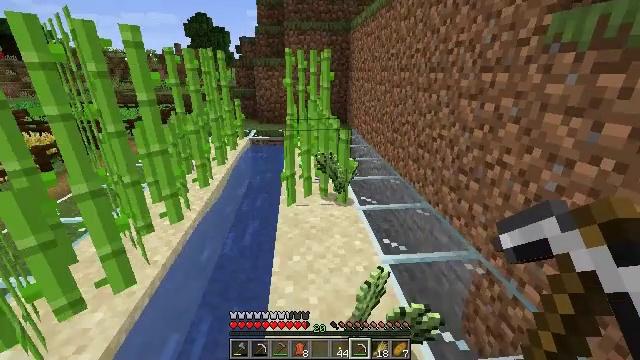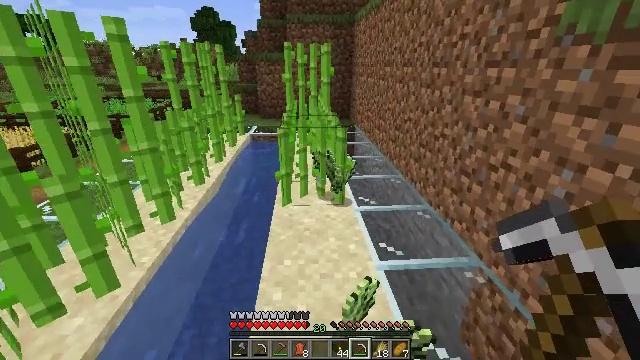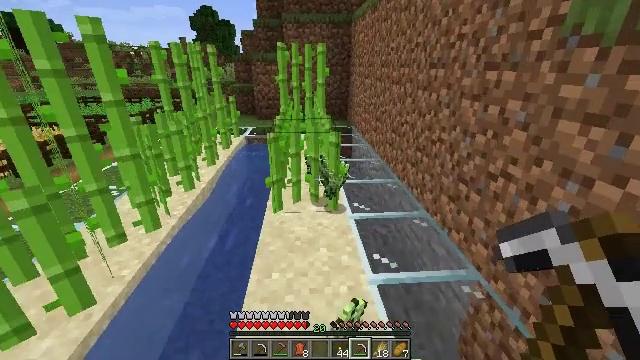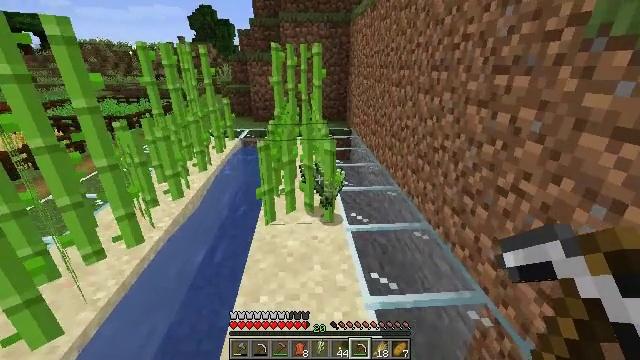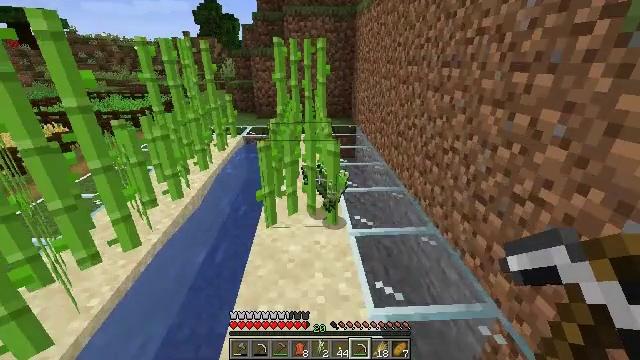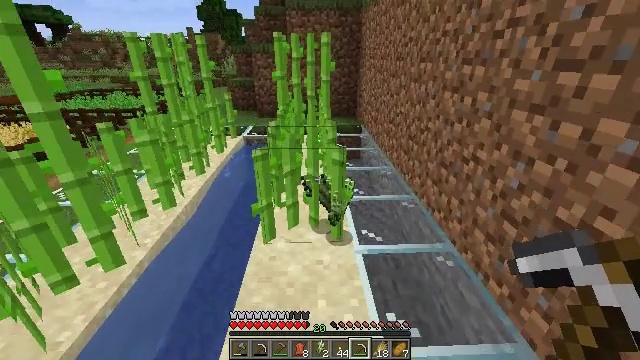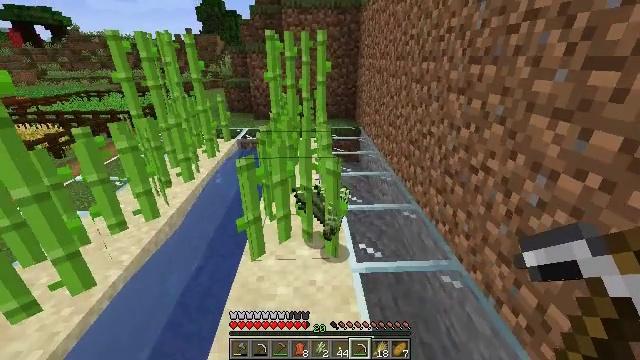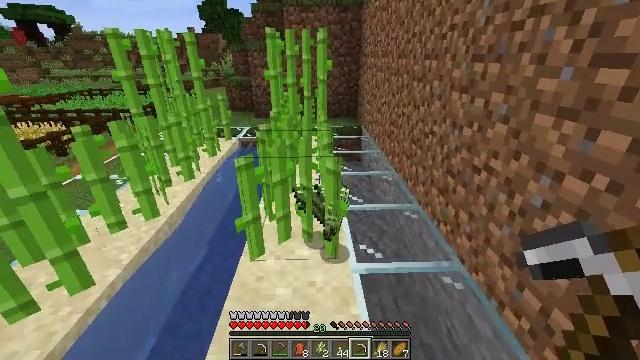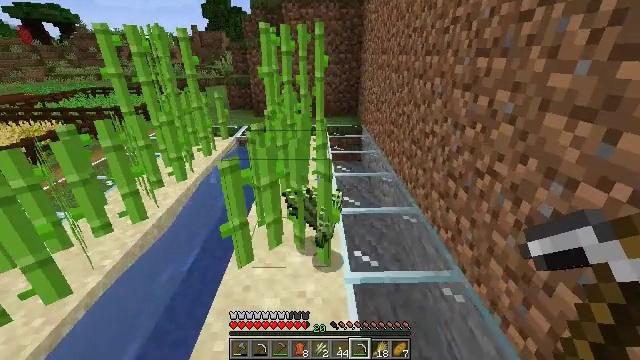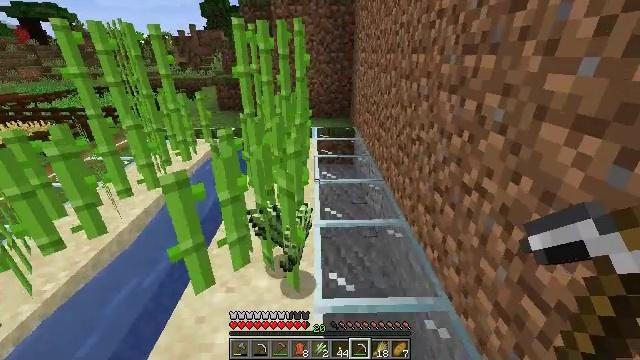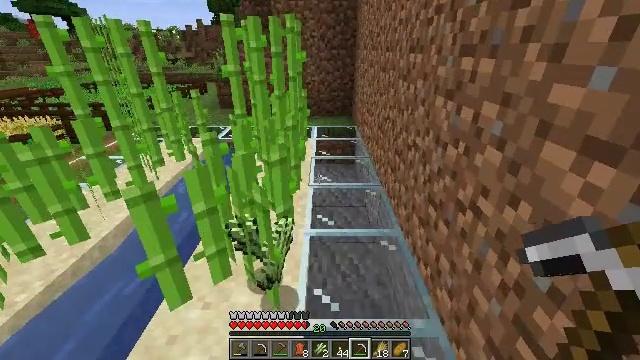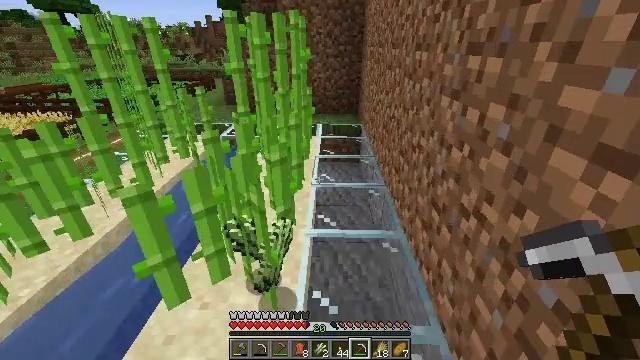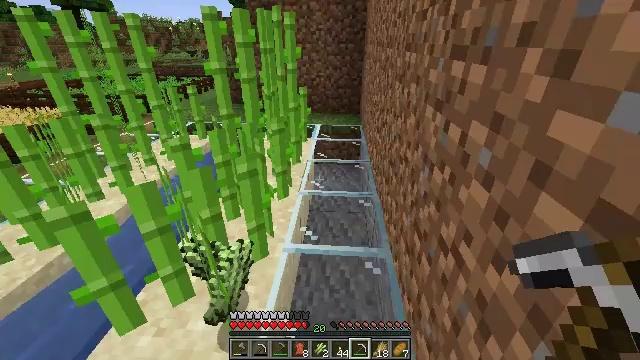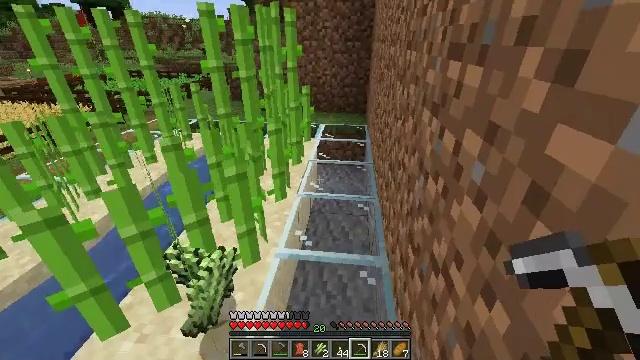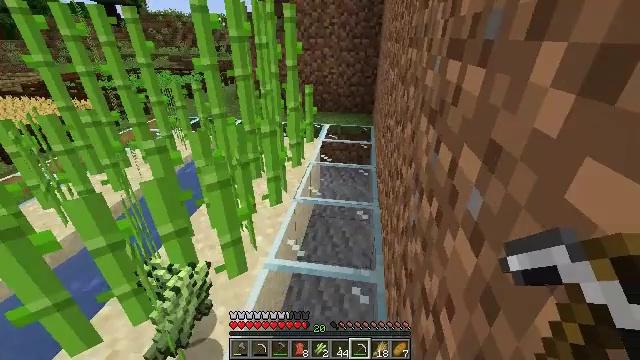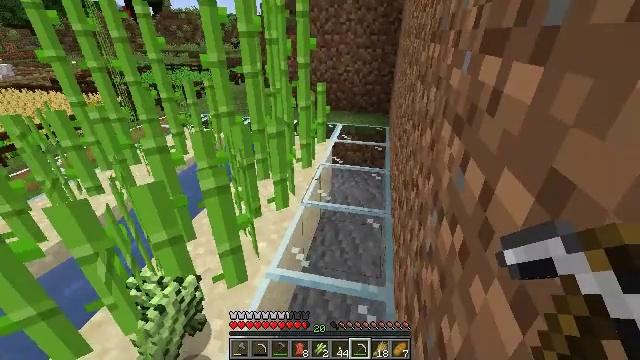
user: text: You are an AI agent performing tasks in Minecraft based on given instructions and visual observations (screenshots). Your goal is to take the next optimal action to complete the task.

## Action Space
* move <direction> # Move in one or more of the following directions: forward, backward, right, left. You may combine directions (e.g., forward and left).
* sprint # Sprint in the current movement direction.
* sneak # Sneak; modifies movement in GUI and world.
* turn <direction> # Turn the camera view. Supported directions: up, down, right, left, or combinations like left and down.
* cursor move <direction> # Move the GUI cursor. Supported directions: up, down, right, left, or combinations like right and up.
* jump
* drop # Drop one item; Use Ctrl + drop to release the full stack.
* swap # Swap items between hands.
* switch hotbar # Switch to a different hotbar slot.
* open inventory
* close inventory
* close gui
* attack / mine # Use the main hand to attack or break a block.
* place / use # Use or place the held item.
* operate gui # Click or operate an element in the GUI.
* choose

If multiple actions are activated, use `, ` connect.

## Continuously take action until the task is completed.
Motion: motion action
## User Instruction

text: Mine the sugar cane near rivers.
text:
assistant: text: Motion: move forward and move right, turn left
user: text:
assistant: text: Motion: move forward
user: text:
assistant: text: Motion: move forward
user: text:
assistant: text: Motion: move forward, turn left
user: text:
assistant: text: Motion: move forward
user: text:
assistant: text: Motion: move forward and move right
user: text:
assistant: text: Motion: move forward and move right
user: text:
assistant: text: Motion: move forward and move right
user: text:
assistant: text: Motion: move forward and move right
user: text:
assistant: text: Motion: move forward and move right, turn left
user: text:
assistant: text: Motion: move forward and move right, turn left
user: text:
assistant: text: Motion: move forward and move right, turn left
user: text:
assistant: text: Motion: move forward and move right, turn left
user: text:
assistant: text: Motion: move forward and move right, turn left
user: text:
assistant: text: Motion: move forward and move right, turn left
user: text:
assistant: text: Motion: move forward and move right, turn left
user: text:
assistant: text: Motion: move forward and move right, turn left
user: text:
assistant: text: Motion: move forward and move right, turn left
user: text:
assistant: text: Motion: move forward and move right, turn left and down
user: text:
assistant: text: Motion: move forward and move right, turn left and down
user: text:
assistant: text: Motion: move right, turn left and down
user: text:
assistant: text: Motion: turn left
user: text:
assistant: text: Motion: no_op
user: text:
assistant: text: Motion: no_op
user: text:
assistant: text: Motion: turn left
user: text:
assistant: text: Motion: turn left
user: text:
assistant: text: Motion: no_op
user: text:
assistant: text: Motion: no_op
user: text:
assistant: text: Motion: no_op
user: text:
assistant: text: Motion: attack / mine